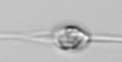
Label: Chaetoceros_danicus